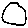
Label: circle